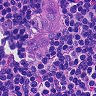
Metastatic tissue present: yes